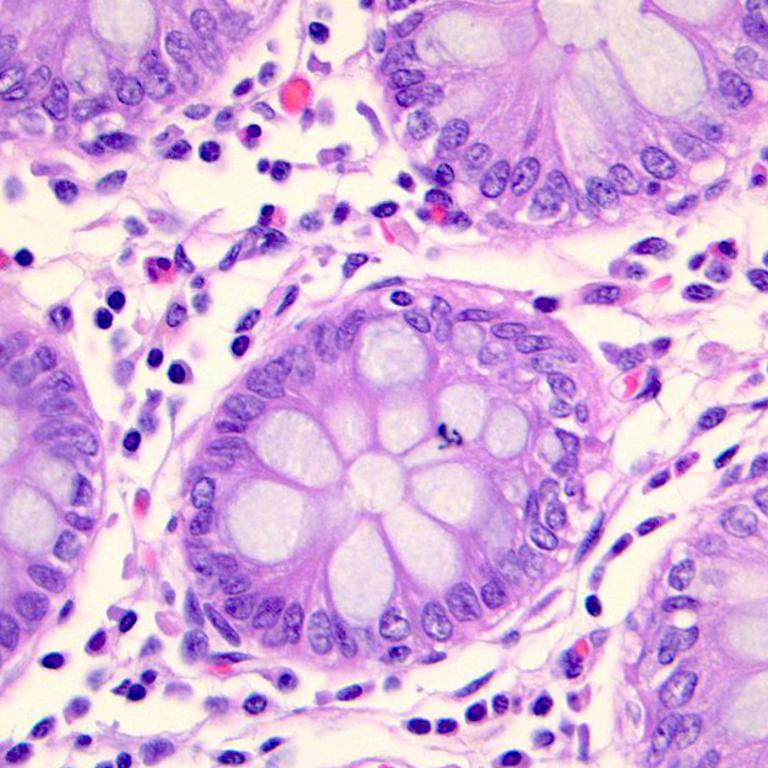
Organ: colon
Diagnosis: benign